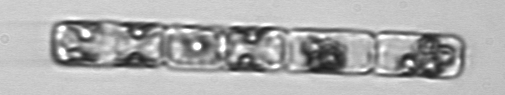
Label: Guinardia_delicatula